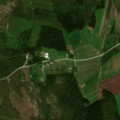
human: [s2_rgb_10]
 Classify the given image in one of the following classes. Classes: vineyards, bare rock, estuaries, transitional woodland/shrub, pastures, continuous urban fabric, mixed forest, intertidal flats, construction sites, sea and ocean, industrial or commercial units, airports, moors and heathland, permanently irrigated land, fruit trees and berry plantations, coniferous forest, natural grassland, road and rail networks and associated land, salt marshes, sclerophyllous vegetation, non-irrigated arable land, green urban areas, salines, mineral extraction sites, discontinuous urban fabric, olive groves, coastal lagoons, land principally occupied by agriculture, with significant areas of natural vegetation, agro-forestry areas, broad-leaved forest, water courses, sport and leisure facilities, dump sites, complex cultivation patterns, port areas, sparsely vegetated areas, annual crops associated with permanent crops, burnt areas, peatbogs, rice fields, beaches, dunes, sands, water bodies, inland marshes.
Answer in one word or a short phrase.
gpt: non-irrigated arable land, coniferous forest, mixed forest